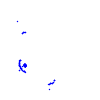
Particle: proton